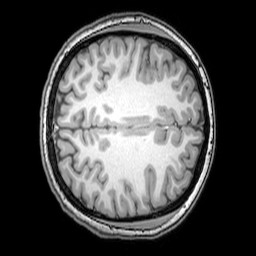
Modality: T1w
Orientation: axial
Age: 20
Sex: female
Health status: healthy
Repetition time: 0.081 s
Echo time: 0.037 s